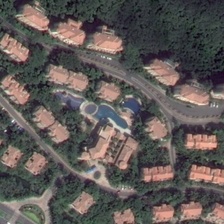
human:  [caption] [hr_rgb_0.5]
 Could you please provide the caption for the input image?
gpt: many red buildings with several swimming pools and green trees are in a resort .

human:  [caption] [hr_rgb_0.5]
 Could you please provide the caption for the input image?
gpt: many red buildings with several swimming pools and green trees are in a resort .

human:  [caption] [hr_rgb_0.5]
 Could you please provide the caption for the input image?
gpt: many red buildings with several swimming pools and green trees are in a resort .

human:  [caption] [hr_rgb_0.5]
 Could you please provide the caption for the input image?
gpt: many red buildings with several swimming pools and green trees are in a resort .

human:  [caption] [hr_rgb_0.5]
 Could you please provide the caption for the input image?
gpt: many red buildings with several swimming pools and green trees are in a resort .